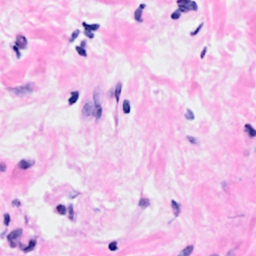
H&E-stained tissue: Breast